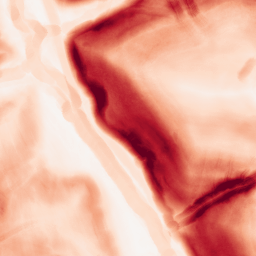
Category: morphological
Decomposition family: morphological_gradient
Decomposition parameters: size: 7
shape: disk
Upsampling method: cubic_catmull_rom
Upsampling parameters: scale: 4
Upsampling scale: 4